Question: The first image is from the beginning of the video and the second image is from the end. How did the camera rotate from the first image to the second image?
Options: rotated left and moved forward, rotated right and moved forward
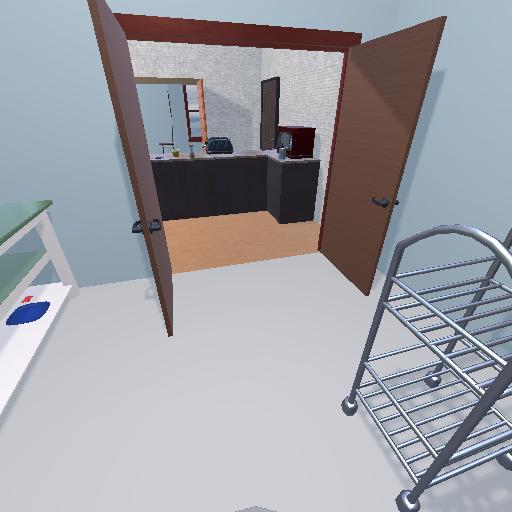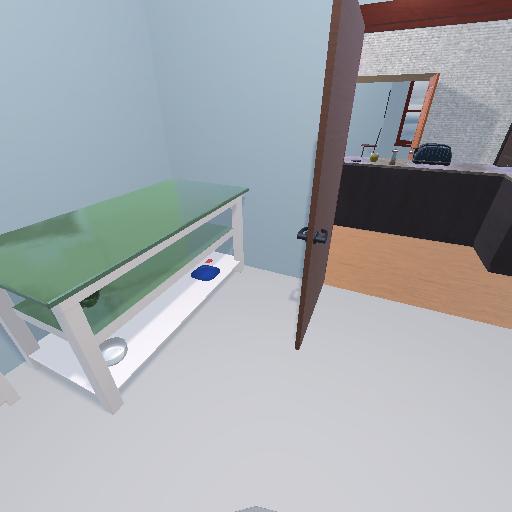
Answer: rotated left and moved forward